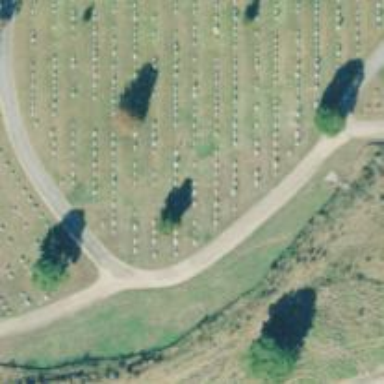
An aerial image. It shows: Sector within cemetery.